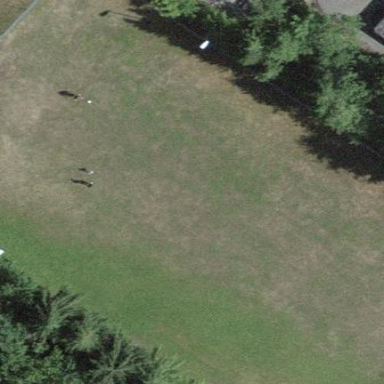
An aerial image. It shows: Soccer pitch designated for leisure and sports activities.